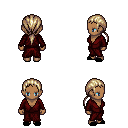
a pixel art fantasy rpg character, female body template, human, dark skin, red robe, red pants, white blonde ponytail hairstyle, black slippers, four views (front, back, left, right), 2x2 character sprite sheet, small pixel art, hard edges, no anti-aliasing